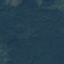
Land use / land cover: Forest